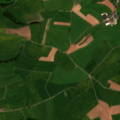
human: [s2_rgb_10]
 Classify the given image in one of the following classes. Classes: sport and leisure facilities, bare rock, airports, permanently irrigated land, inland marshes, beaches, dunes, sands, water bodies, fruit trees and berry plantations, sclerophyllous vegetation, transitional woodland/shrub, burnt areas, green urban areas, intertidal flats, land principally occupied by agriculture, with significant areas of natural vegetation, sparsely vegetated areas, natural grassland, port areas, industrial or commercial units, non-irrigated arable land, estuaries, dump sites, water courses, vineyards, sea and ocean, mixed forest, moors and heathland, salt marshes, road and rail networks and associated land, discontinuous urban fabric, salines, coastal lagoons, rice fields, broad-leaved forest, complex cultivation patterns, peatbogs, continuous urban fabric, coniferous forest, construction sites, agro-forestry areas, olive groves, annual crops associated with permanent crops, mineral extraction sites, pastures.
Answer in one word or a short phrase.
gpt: discontinuous urban fabric, pastures, complex cultivation patterns, land principally occupied by agriculture, with significant areas of natural vegetation, mixed forest